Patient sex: F
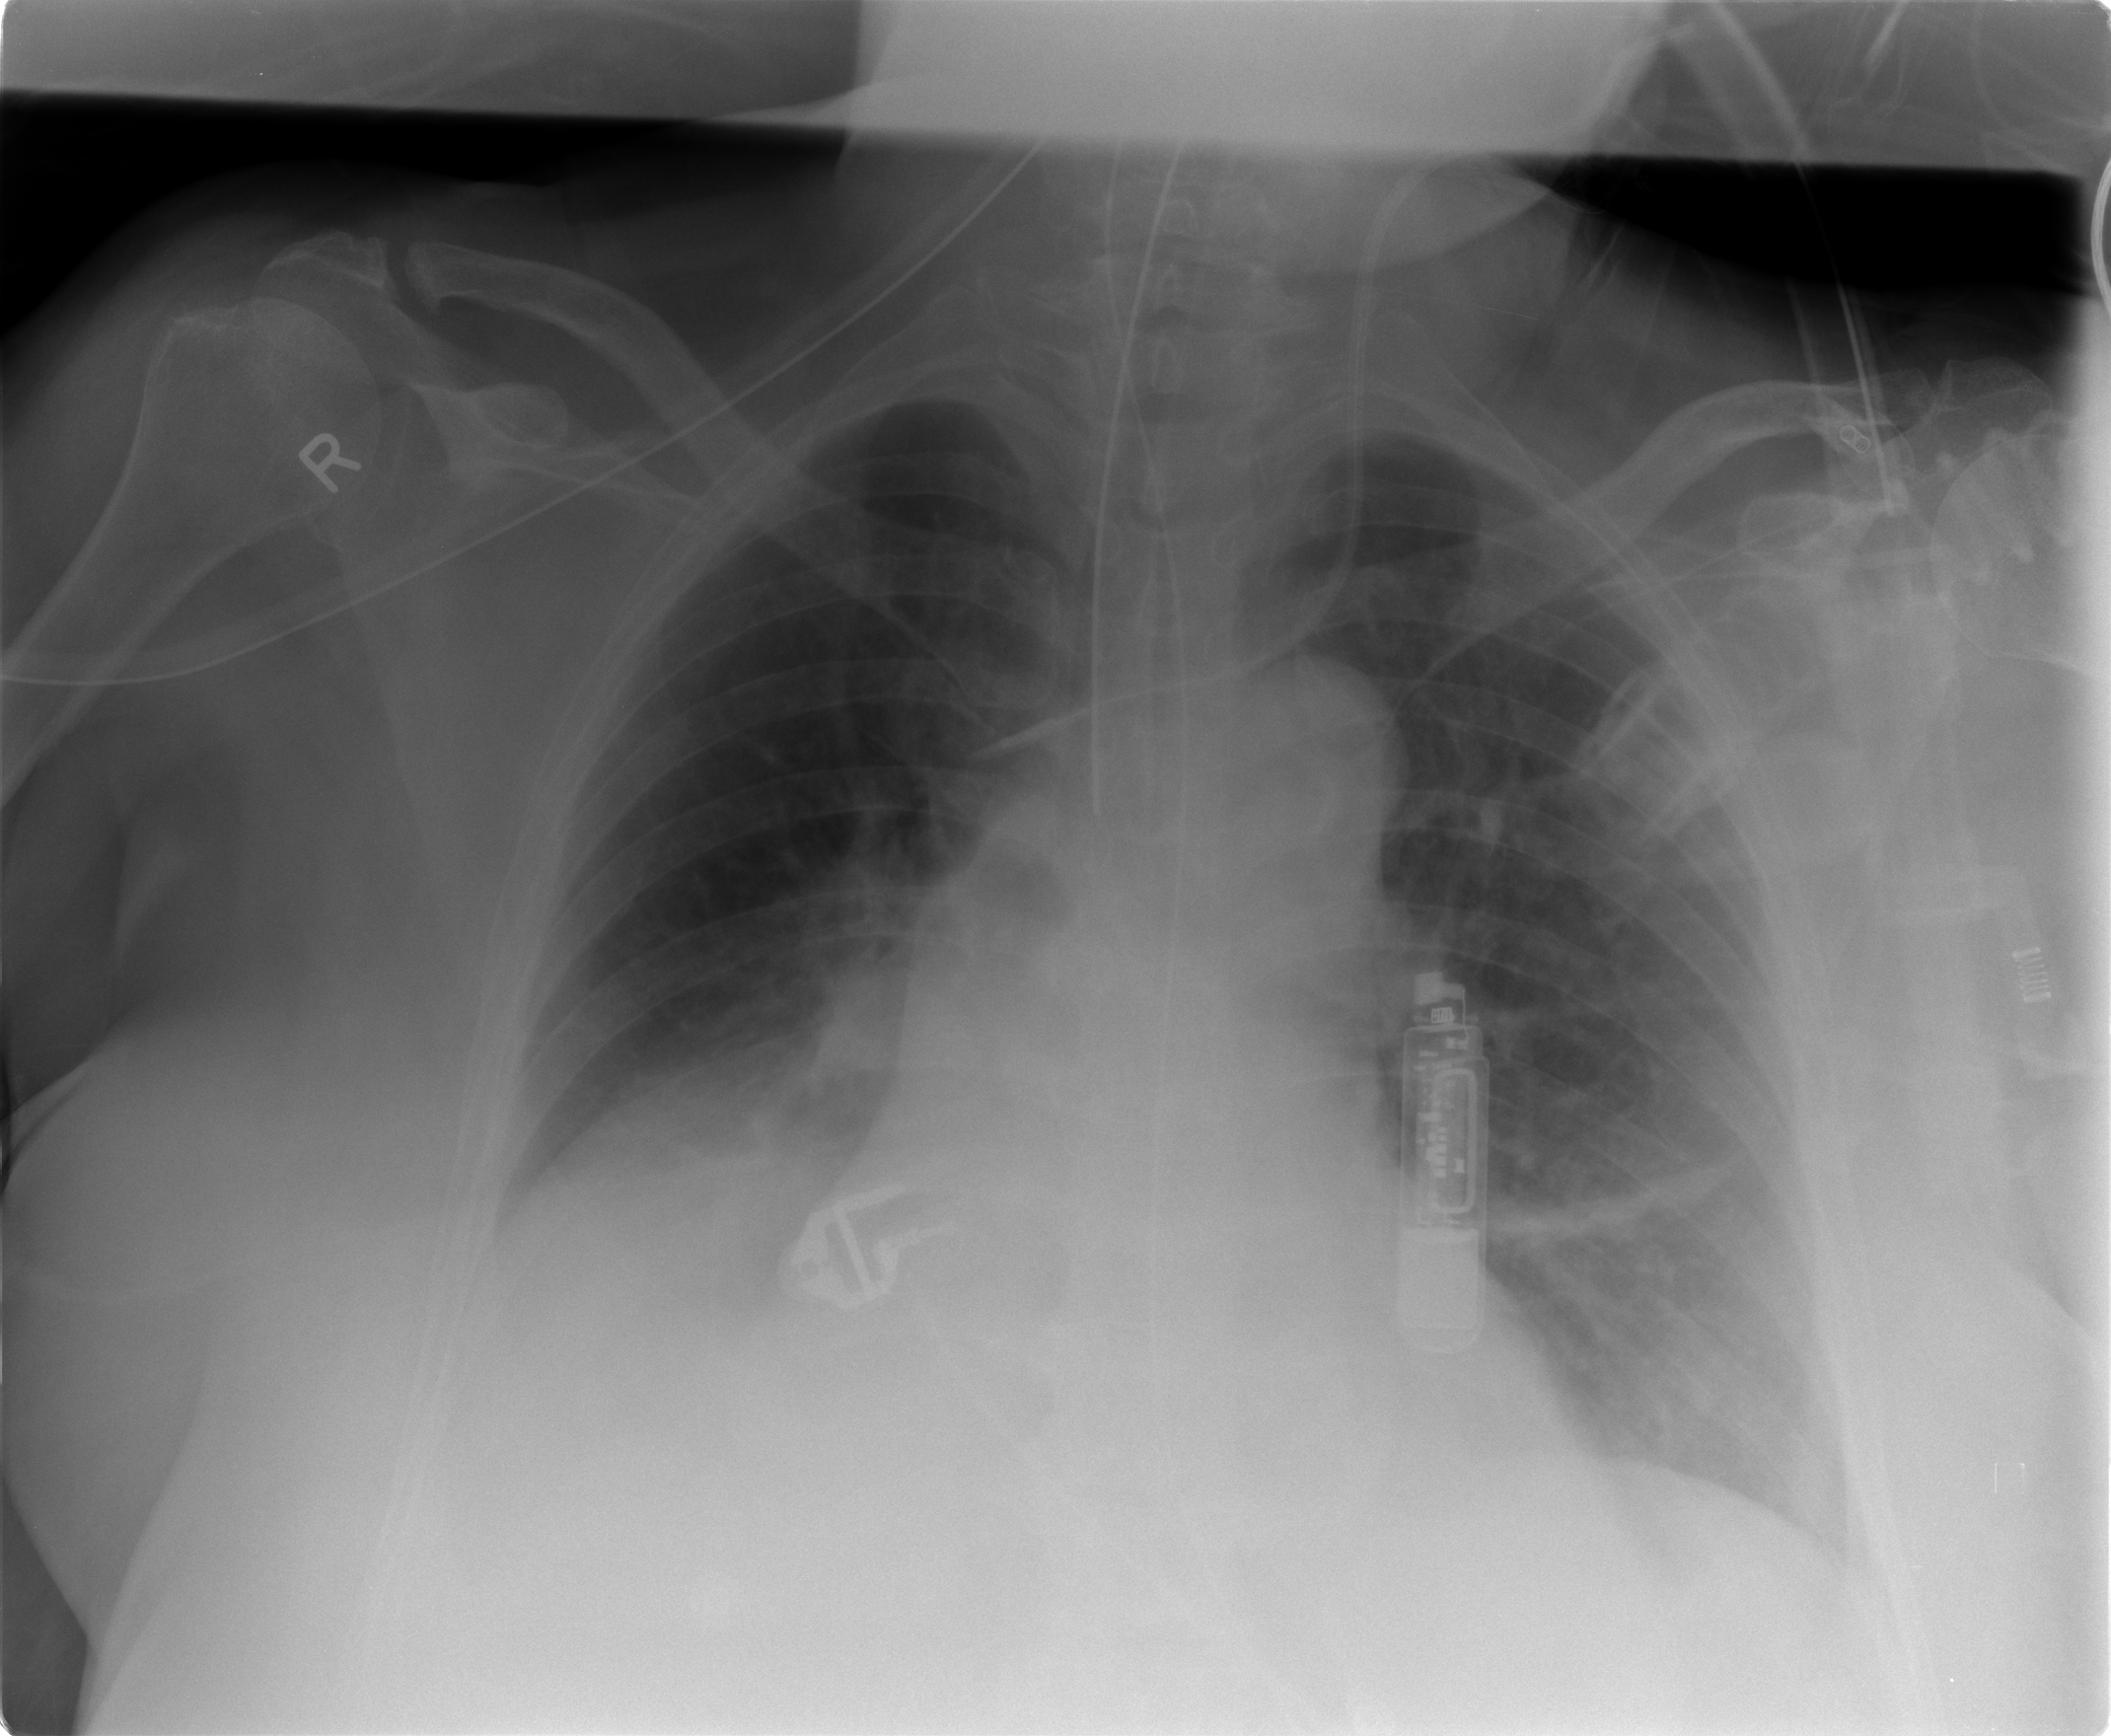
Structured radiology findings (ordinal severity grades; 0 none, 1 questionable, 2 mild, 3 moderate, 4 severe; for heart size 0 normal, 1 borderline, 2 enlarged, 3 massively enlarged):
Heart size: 0
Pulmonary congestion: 0
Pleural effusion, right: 1
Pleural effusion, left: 1
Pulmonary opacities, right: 1
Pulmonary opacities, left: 0
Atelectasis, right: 2
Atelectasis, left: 2